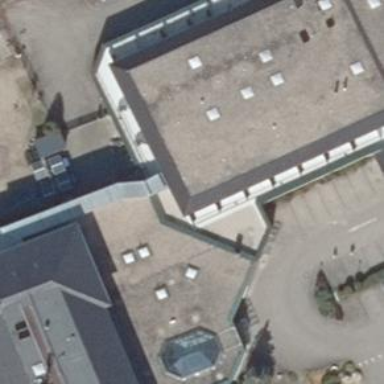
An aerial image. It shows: Hotel building.